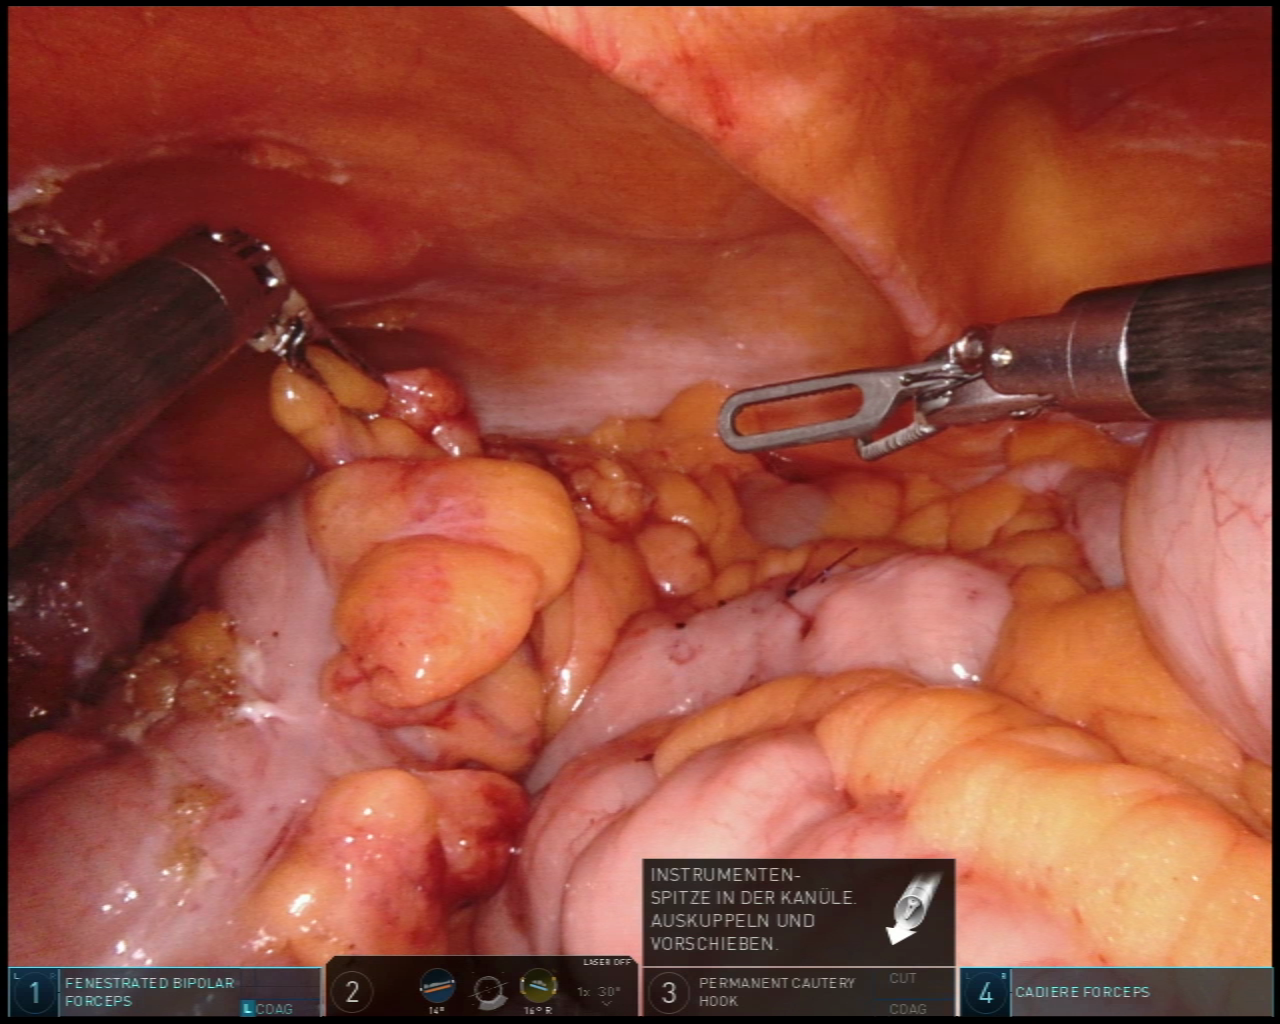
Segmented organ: colon
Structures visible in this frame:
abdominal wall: yes
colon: yes
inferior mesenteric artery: no
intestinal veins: no
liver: no
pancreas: no
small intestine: yes
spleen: no
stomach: no
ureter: no
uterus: no
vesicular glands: no